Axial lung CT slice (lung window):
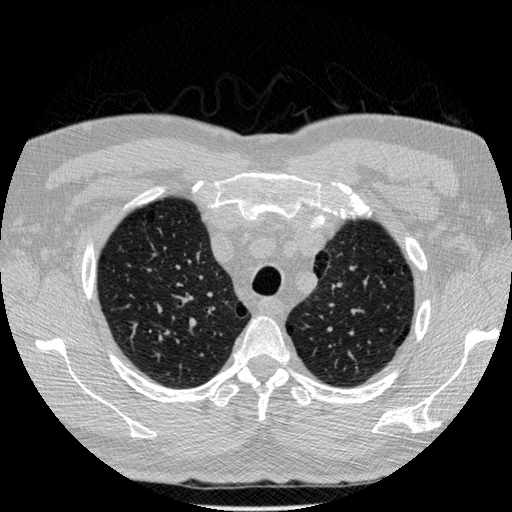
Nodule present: no